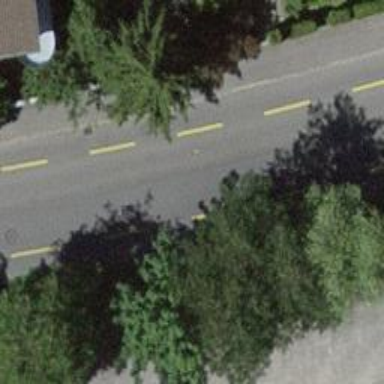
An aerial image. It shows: Tertiary road with designated cycle lane.